Question: '''
public class GUI
{
JFrame frame;
JPanel squares[][];
/* Constructor credited to stackoverflow user ranzy
http://stackoverflow.com/questions/<PHONE>/chess-board-in-java */
public GUI()
{
frame = new JFrame("Chess");
squares = new JPanel[8][8];
frame.setSize(500, 500);
frame.setLayout(new GridLayout(8, 8));
frame.setVisible(true);
frame.setDefaultCloseOperation(JFrame.EXIT_ON_CLOSE);
for (int i = 0; i < 8; i++) {
for (int j = 0; j < 8; j++) {
squares[i][j] = new JPanel();
if ((i + j) % 2 == 0) {
squares[i][j].setBackground(Color.white);
} else {
squares[i][j].setBackground(Color.orange);
}
frame.add(squares[i][j]);
}
}
ImageIcon pawnW = new ImageIcon(getClass().getResource("/images/pawnW.png"));
ImageIcon knightW = new ImageIcon("images/knightW.png");
ImageIcon bishopW = new ImageIcon("/images/bishopW.png");
ImageIcon rookW = new ImageIcon("/images/rookW.png");
ImageIcon queenW = new ImageIcon("/images/queenW.png");
ImageIcon kingW = new ImageIcon("/images/kingW.png");
ImageIcon pawnB = new ImageIcon("/images/pawnB.png");
ImageIcon knightB = new ImageIcon("/images/knightB.png");
ImageIcon bishopB = new ImageIcon("/images/bishopB.png");
ImageIcon rookB = new ImageIcon("/images/rookB.png");
ImageIcon queenB = new ImageIcon("/images/queenB.png");
ImageIcon kingB = new ImageIcon("/images/kingB.png");
squares[0][0].add(new JLabel(rookW));
squares[1][0].add(new JLabel(knightW));
squares[2][0].add(new JLabel(bishopW));
squares[3][0].add(new JLabel(queenW));
squares[4][0].add(new JLabel(kingW));
squares[5][0].add(new JLabel(bishopW));
squares[6][0].add(new JLabel(knightW));
squares[7][0].add(new JLabel(rookW));
squares[0][7].add(new JLabel(rookB));
squares[1][7].add(new JLabel(knightB));
squares[2][7].add(new JLabel(bishopB));
squares[3][7].add(new JLabel(queenB));
squares[4][7].add(new JLabel(kingB));
squares[5][7].add(new JLabel(bishopB));
squares[6][7].add(new JLabel(knightB));
squares[7][7].add(new JLabel(rookB));
for (int i = 0; i < 8; i++)
{
squares[i][1].add(new JLabel (pawnW));
squares[i][6].add(new JLabel (pawnB));
}
}
}
'''
I'm not able to get the icons to display. I've looked through multiple tutorials on this as well as looked at others' code.

I tried three different ways:
'''
ImageIcon pawnW = new ImageIcon(getClass().getResource("/images/pawnW.png"));
ImageIcon knightW = new ImageIcon("images/knightW.png");
ImageIcon bishopW = new ImageIcon("/images/bishopW.png");
'''
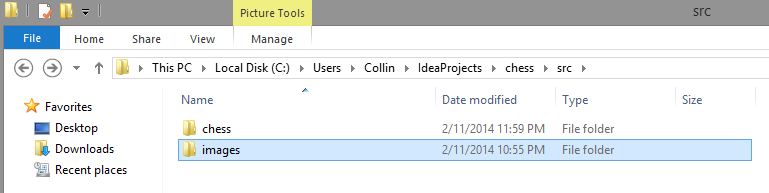
Answer: > 'setVisible'
Also check the below
Works fine for me using 'getClass().getResource()'
'''
String path = "/images/stackoverflow2.png";
ImageIcon pawnW = new ImageIcon(getClass().getResource(path));
'''
Check all below, then when correct it, , then run it.

File Structure . Images should get copied to class path

'''
import java.awt.Color;
import java.awt.GridLayout;
import javax.swing.ImageIcon;
import javax.swing.JFrame;
import javax.swing.JLabel;
import javax.swing.JPanel;
import javax.swing.SwingUtilities;
public class GUI
{
JFrame frame;
JPanel squares[][];
public GUI()
{
frame = new JFrame("Chess");
squares = new JPanel[8][8];
frame.setSize(500, 500);
frame.setLayout(new GridLayout(8, 8));
frame.setDefaultCloseOperation(JFrame.EXIT_ON_CLOSE);
for (int i = 0; i < 8; i++) {
for (int j = 0; j < 8; j++) {
squares[i][j] = new JPanel();
if ((i + j) % 2 == 0) {
squares[i][j].setBackground(Color.white);
} else {
squares[i][j].setBackground(Color.orange);
}
frame.add(squares[i][j]);
}
}
String path = "/images/stackoverflow2.png";
ImageIcon pawnW = new ImageIcon(getClass().getResource(path));
ImageIcon knightW = new ImageIcon(getClass().getResource(path));
ImageIcon bishopW = new ImageIcon(getClass().getResource(path));
ImageIcon rookW = new ImageIcon(getClass().getResource(path));
ImageIcon queenW = new ImageIcon(getClass().getResource(path));
ImageIcon kingW = new ImageIcon(getClass().getResource(path));
ImageIcon pawnB = new ImageIcon(getClass().getResource(path));
ImageIcon knightB = new ImageIcon(getClass().getResource(path));
ImageIcon bishopB = new ImageIcon(getClass().getResource(path));
ImageIcon rookB = new ImageIcon(getClass().getResource(path));
ImageIcon queenB = new ImageIcon(getClass().getResource(path));
ImageIcon kingB = new ImageIcon(getClass().getResource(path));
squares[0][0].add(new JLabel(rookW));
squares[1][0].add(new JLabel(knightW));
squares[2][0].add(new JLabel(bishopW));
squares[3][0].add(new JLabel(queenW));
squares[4][0].add(new JLabel(kingW));
squares[5][0].add(new JLabel(bishopW));
squares[6][0].add(new JLabel(knightW));
squares[7][0].add(new JLabel(rookW));
squares[0][7].add(new JLabel(rookB));
squares[1][7].add(new JLabel(knightB));
squares[2][7].add(new JLabel(bishopB));
squares[3][7].add(new JLabel(queenB));
squares[4][7].add(new JLabel(kingB));
squares[5][7].add(new JLabel(bishopB));
squares[6][7].add(new JLabel(knightB));
squares[7][7].add(new JLabel(rookB));
for (int i = 0; i < 8; i++)
{
squares[i][4].add(new JLabel (pawnW));
squares[i][6].add(new JLabel (pawnB));
}
frame.setVisible(true);
}
public static void main(String[] args) {
SwingUtilities.invokeLater(new Runnable(){
public void run() {
new GUI();
}
});
}
}
'''